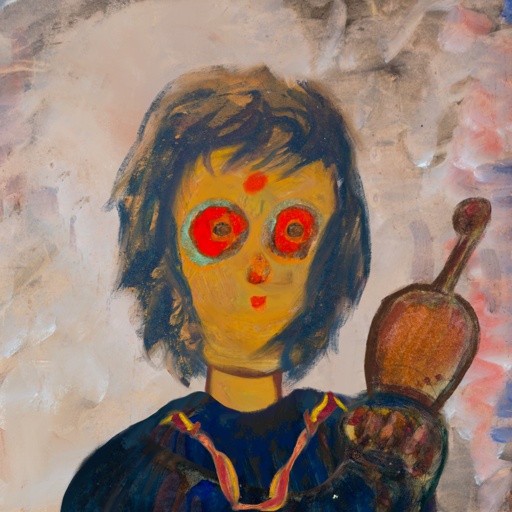
Background: Roy_Bahadur, Head And Neck Front: After_Raid, Face Front: Sisters, Bust: Pipe, Hair Front: InTheSun, Head Accessory: Blank, Second Necklace: Gypsy_Mother_1, Necklace: Blank, Baby: Blank